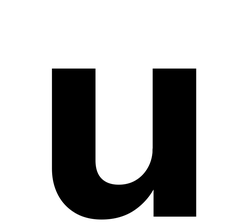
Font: InstrumentSans_Bold